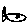
Label: fish